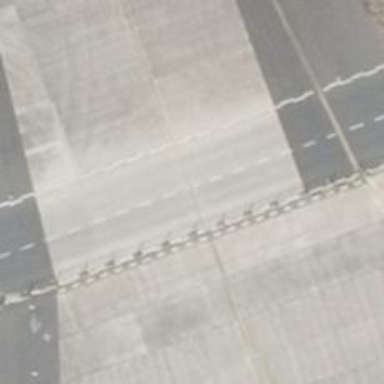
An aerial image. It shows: Asphalt service road.